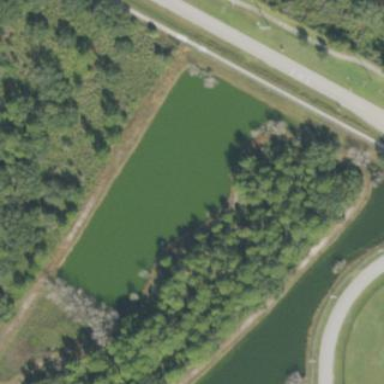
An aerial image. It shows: Peaceful pond surrounded by nature.